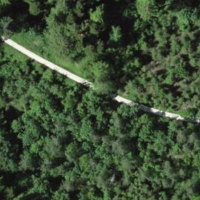
EUNIS habitat code: 43
Species observed at this site:
Cornus sanguinea